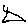
Label: triangle